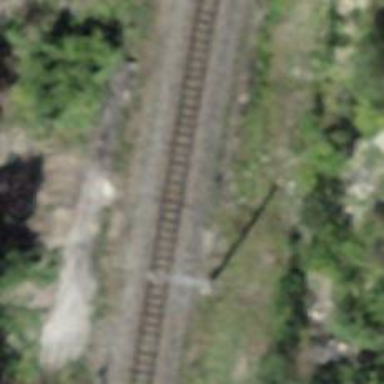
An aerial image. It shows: Narrow-gauge railway bridge with electrified tracks and single track passing over it.